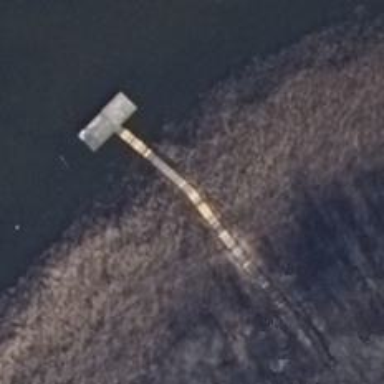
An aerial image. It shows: Man-made pier.